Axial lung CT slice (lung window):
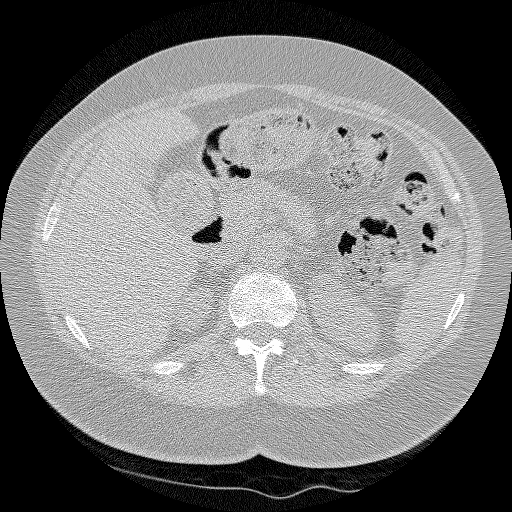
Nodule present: no